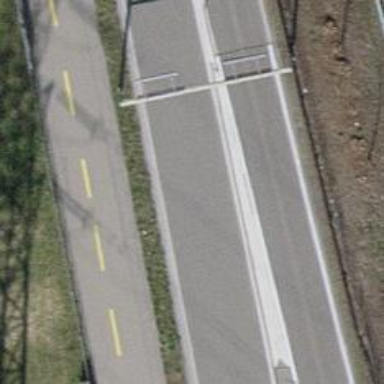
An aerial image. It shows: Primary road with asphalt surface. There is separate sidewalk.